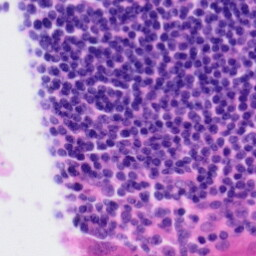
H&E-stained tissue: Tonsil